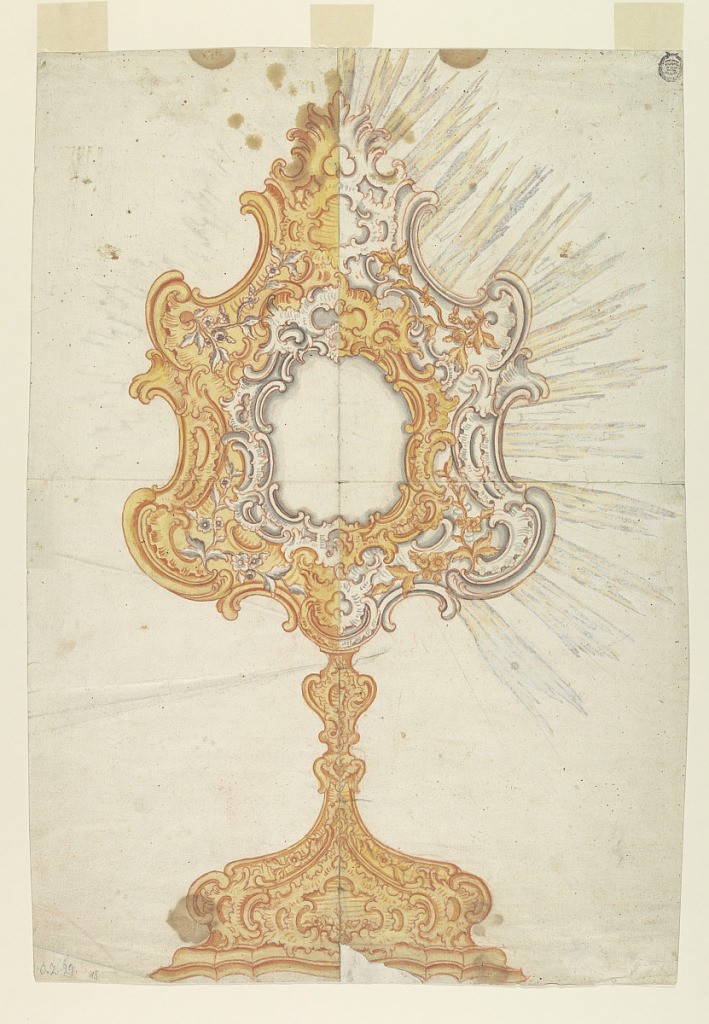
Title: Design for a Reliquary Monstrance
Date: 1740–70
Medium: Red, black chalk, brush and watercolors, white gouache on paper
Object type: Drawing
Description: Vertical format design for a reliquary monstrance intended to be executed in white and gilded silver. The shaft is to be gilded. The upper part is drawn at left with less white, at right with less gilded silver. The elevation and decoration are symmetrically disposed but for the lack of symmetry in rocaille escutcheons. Below is a moulded base. A symmetrically disposed escutcheon is in the center of the foot. Around the ovoidal receptacle is a framing of rocaille scrolls like those at the edges of the outer frame. In the intervals are rocaille motifs and flower sprays. On top is a leaf palmette with a trefoil. A glory of rays is shown at right, slightly indicated at left.